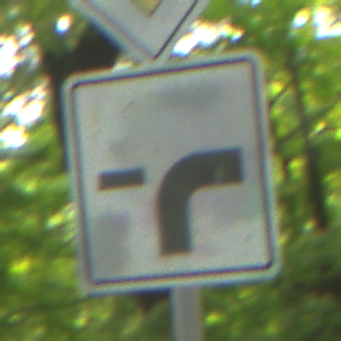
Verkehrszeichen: VerlaufVorfahrtsstrasse9
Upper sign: Vorfahrtsstrasse
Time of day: MorningAfternoon
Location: Outdoor (RoadRail)
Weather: Clear
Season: NotSpecified
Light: Natural